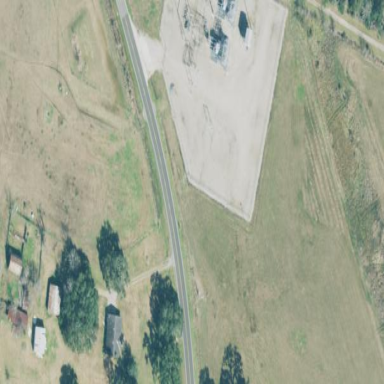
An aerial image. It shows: Distribution level power substation enclosed by fence.